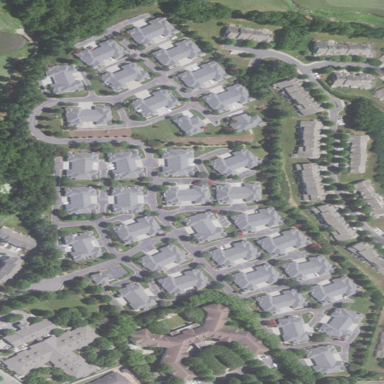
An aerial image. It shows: Residential area with apartments.